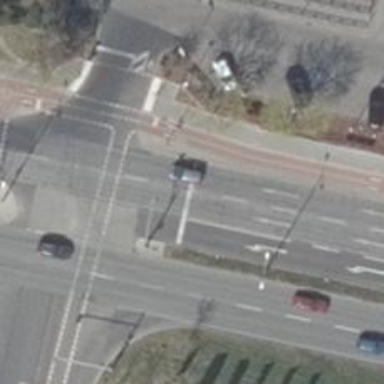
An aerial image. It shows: Road with traffic signals.